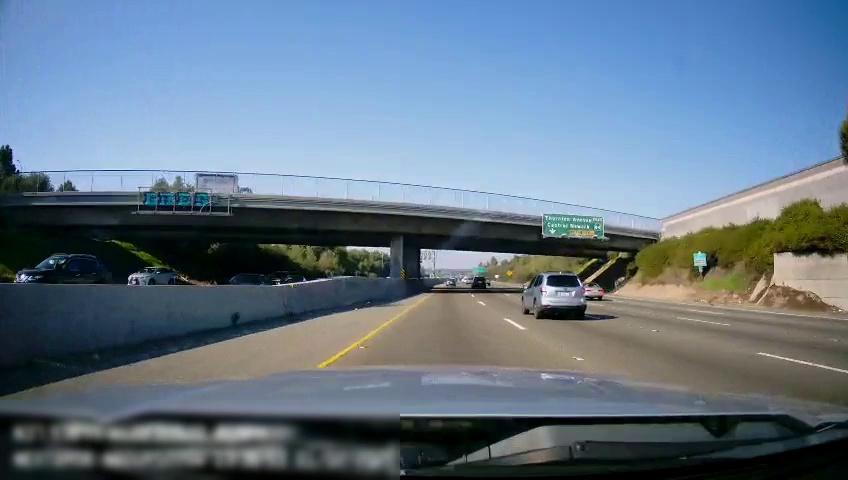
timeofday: Day
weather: Sunny
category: Drivable Space
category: Vehicles | SUV
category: Vehicles | SUV
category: Vehicles | Car
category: Vehicles | Car
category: Vehicles | SUV
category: Vehicles | SUV
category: Vehicles | Car
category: Lanes | Current Lane
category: Lanes | Current Lane
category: Lanes | Alternate Lane
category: Lanes | Alternate Lane
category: Lanes | Alternate Lane
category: Lanes | Alternate Lane
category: Traffic | Signs